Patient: sex M, age 34
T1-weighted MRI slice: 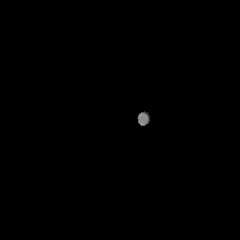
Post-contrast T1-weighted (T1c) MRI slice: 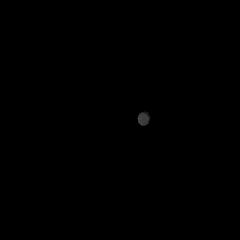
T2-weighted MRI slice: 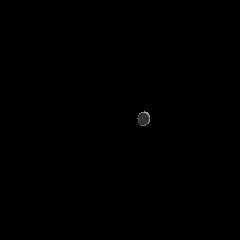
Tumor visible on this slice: no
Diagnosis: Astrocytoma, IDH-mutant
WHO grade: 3